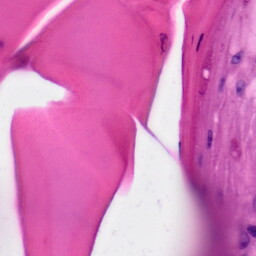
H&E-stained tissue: Skin